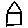
Label: house